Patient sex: F
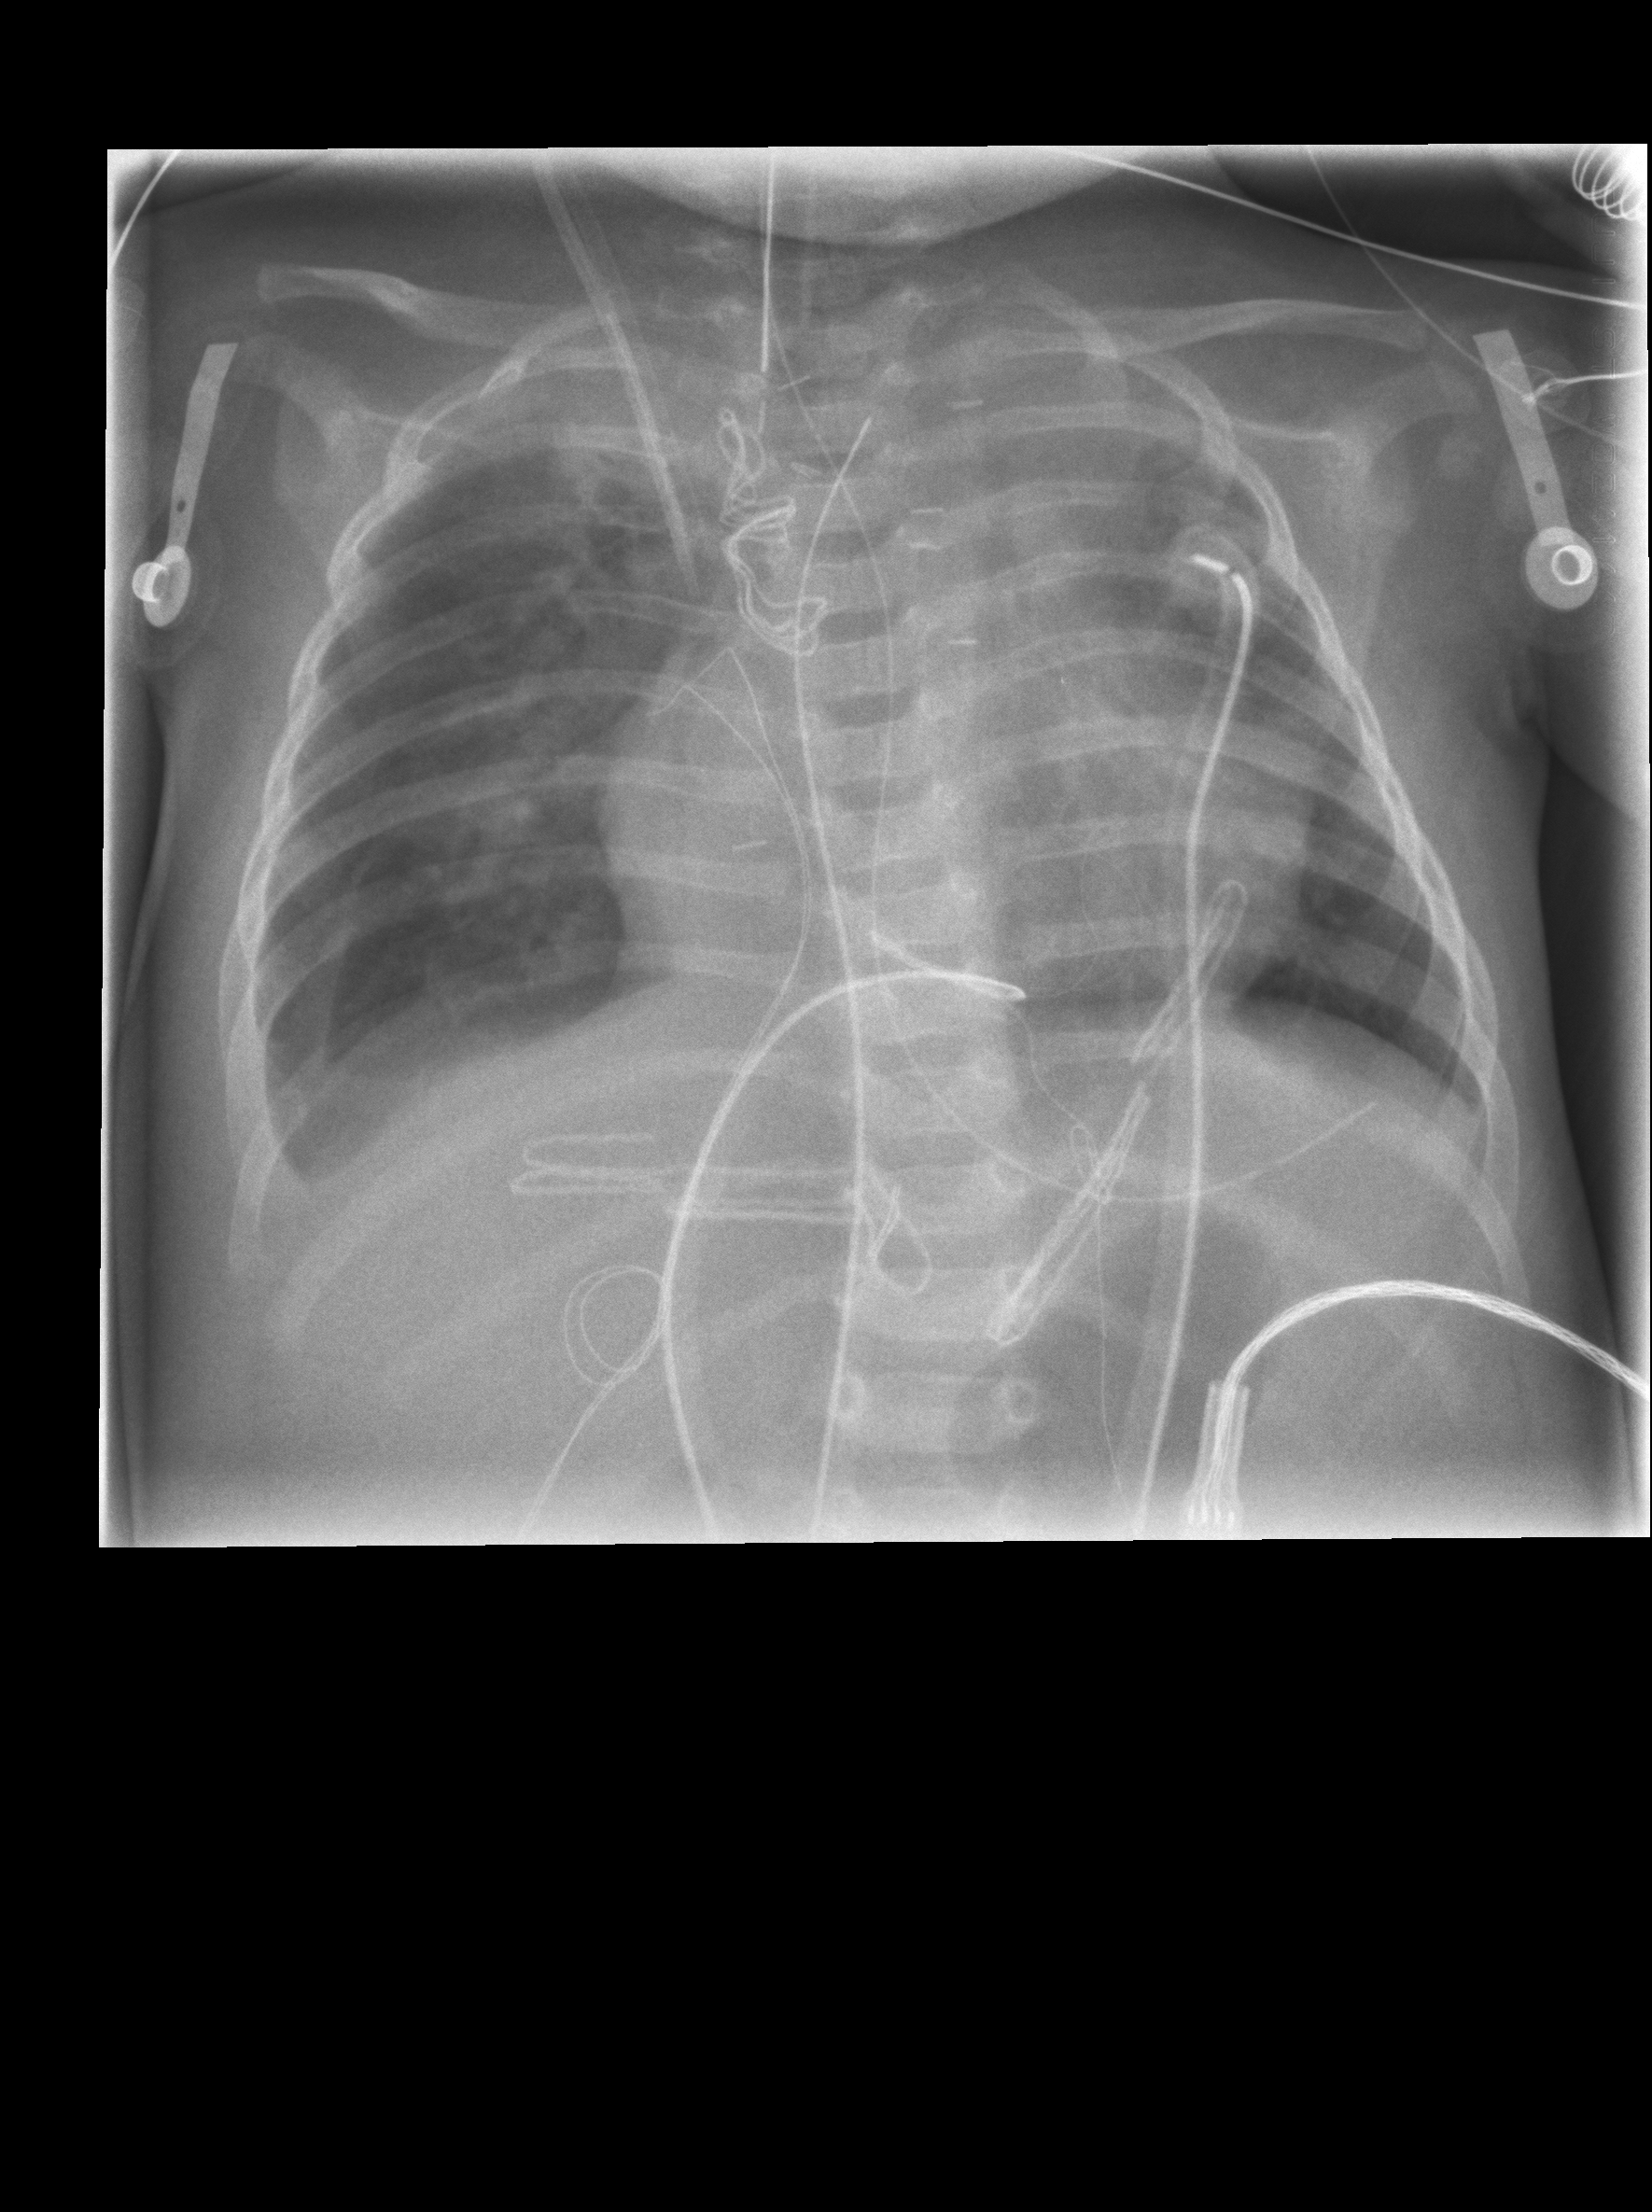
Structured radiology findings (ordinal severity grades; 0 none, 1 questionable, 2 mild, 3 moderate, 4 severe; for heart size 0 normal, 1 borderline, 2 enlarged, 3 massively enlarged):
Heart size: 2
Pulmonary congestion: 0
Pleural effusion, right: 0
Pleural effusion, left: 0
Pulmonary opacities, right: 2
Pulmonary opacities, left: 0
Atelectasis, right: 2
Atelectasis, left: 0